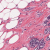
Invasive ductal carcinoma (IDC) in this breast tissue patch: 1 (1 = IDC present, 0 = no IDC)